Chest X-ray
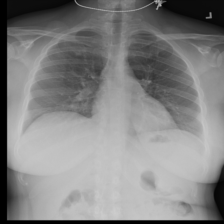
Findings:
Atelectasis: negative
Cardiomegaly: negative
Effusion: negative
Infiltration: negative
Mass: negative
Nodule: negative
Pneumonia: negative
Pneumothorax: negative
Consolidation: negative
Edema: negative
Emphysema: negative
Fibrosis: negative
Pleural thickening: negative
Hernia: negative